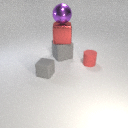
large red metal cube above large gray rubber cube